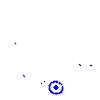
Particle: kaon